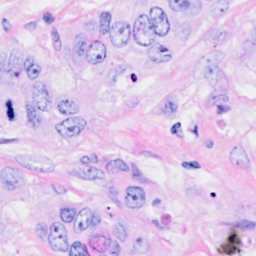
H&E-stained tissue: Breast